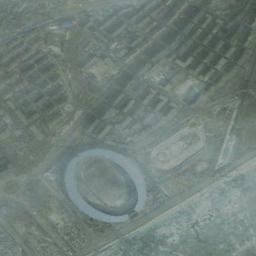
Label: stadium